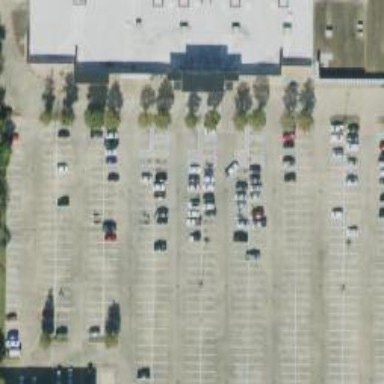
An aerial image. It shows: Parking space.